You are looking at the short-time Fourier spectrogram of a rotating shaft's vibration signal. Diagnose the rotating machine from this image, choosing from: normal, misalignment, unbalance, looseness.
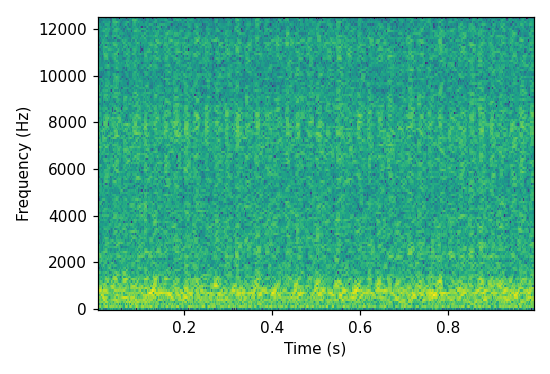
Answer: misalignment